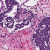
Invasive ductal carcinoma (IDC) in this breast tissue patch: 1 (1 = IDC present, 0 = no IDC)